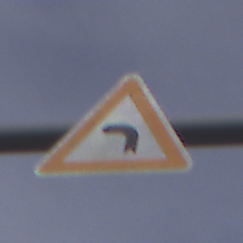
Verkehrszeichen: KurveLinks
Umgebung: Outdoor, Suburban
Tageszeit: MorningAfternoon
Wetter: PartlyCloudy
Licht: Natural
Jahreszeit: NotSpecified
Kontrast: LowContrast